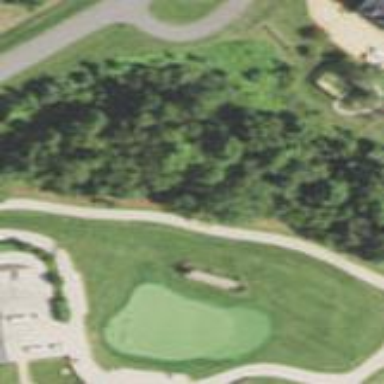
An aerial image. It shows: Rough grassy area used for golf.